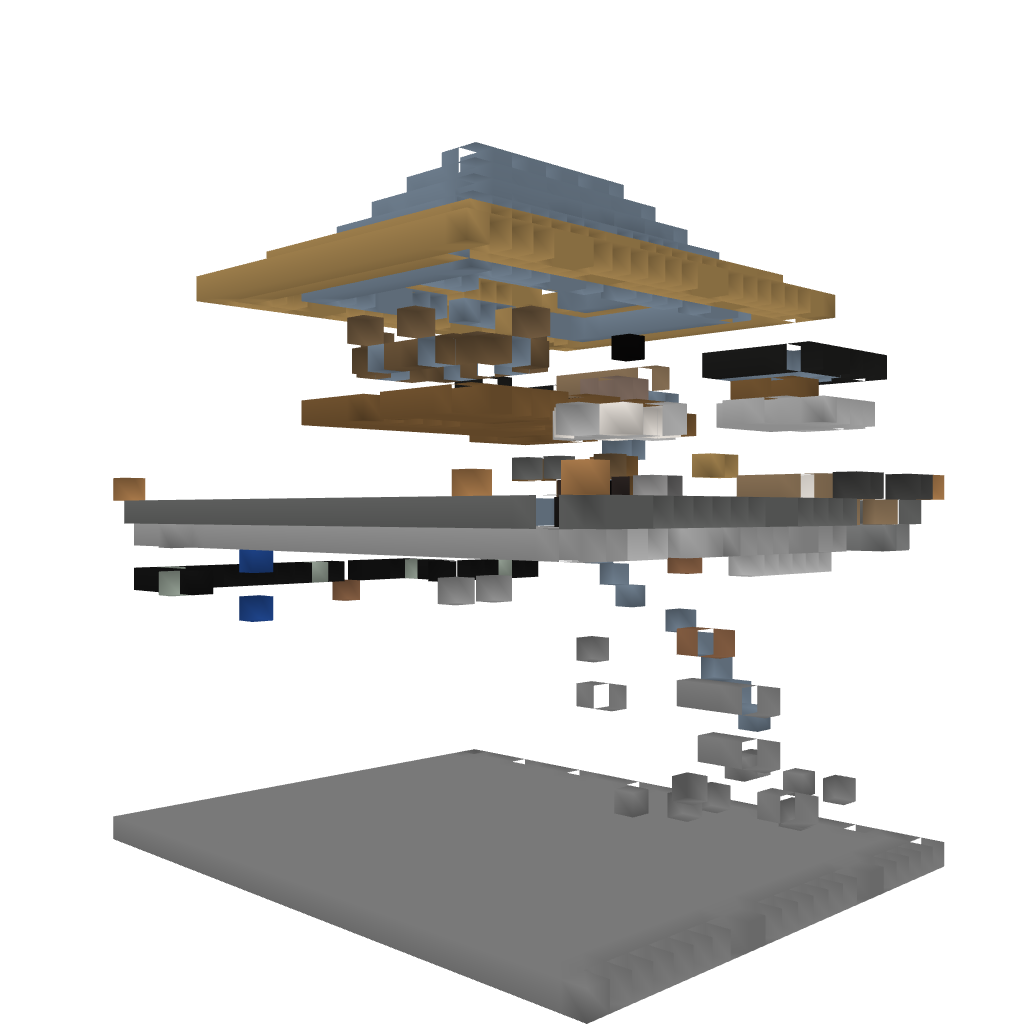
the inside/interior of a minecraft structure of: Modern Large Foresty House